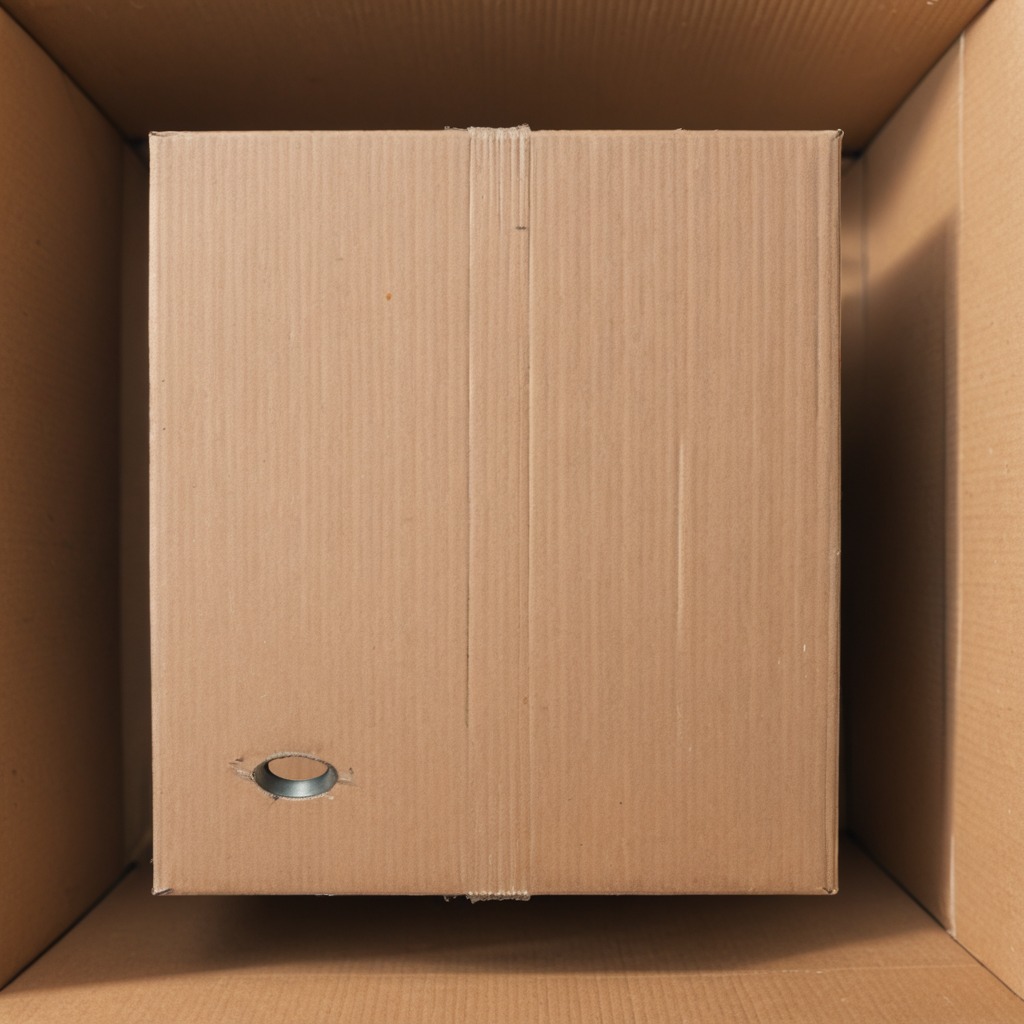
A flat metal washer is lying on the cardboard box surface in an outdoor workshop during daytime bright natural light soft shadows slightly creased but